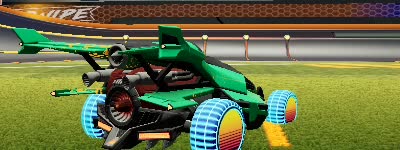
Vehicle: aftershock